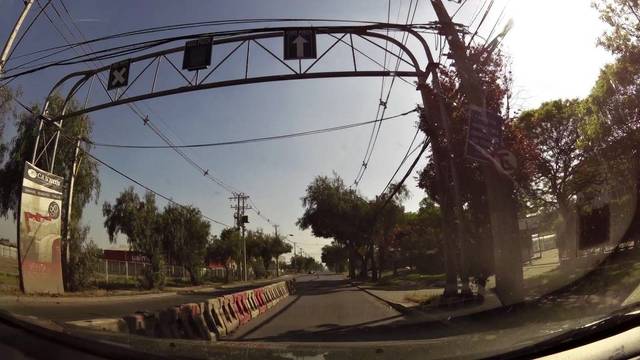
Region: Chile
Coordinates: -33.335, -70.718